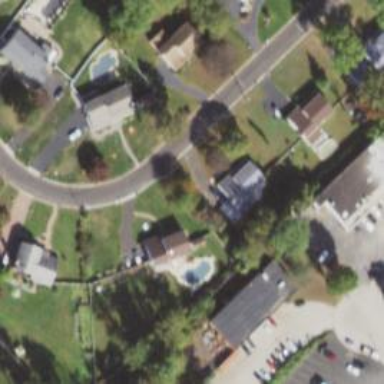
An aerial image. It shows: Driveway.